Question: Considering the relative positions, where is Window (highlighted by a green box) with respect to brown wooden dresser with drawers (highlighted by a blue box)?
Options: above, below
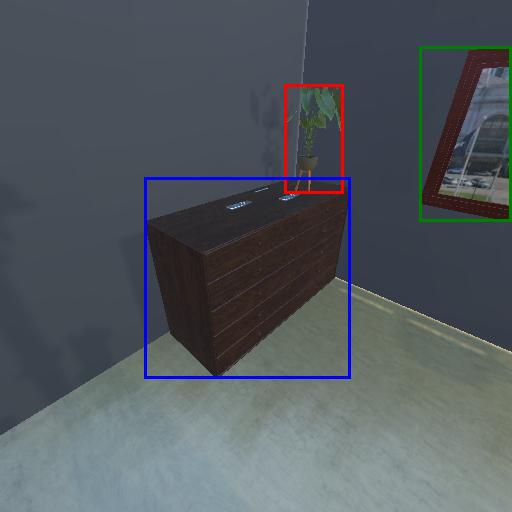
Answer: above